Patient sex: F
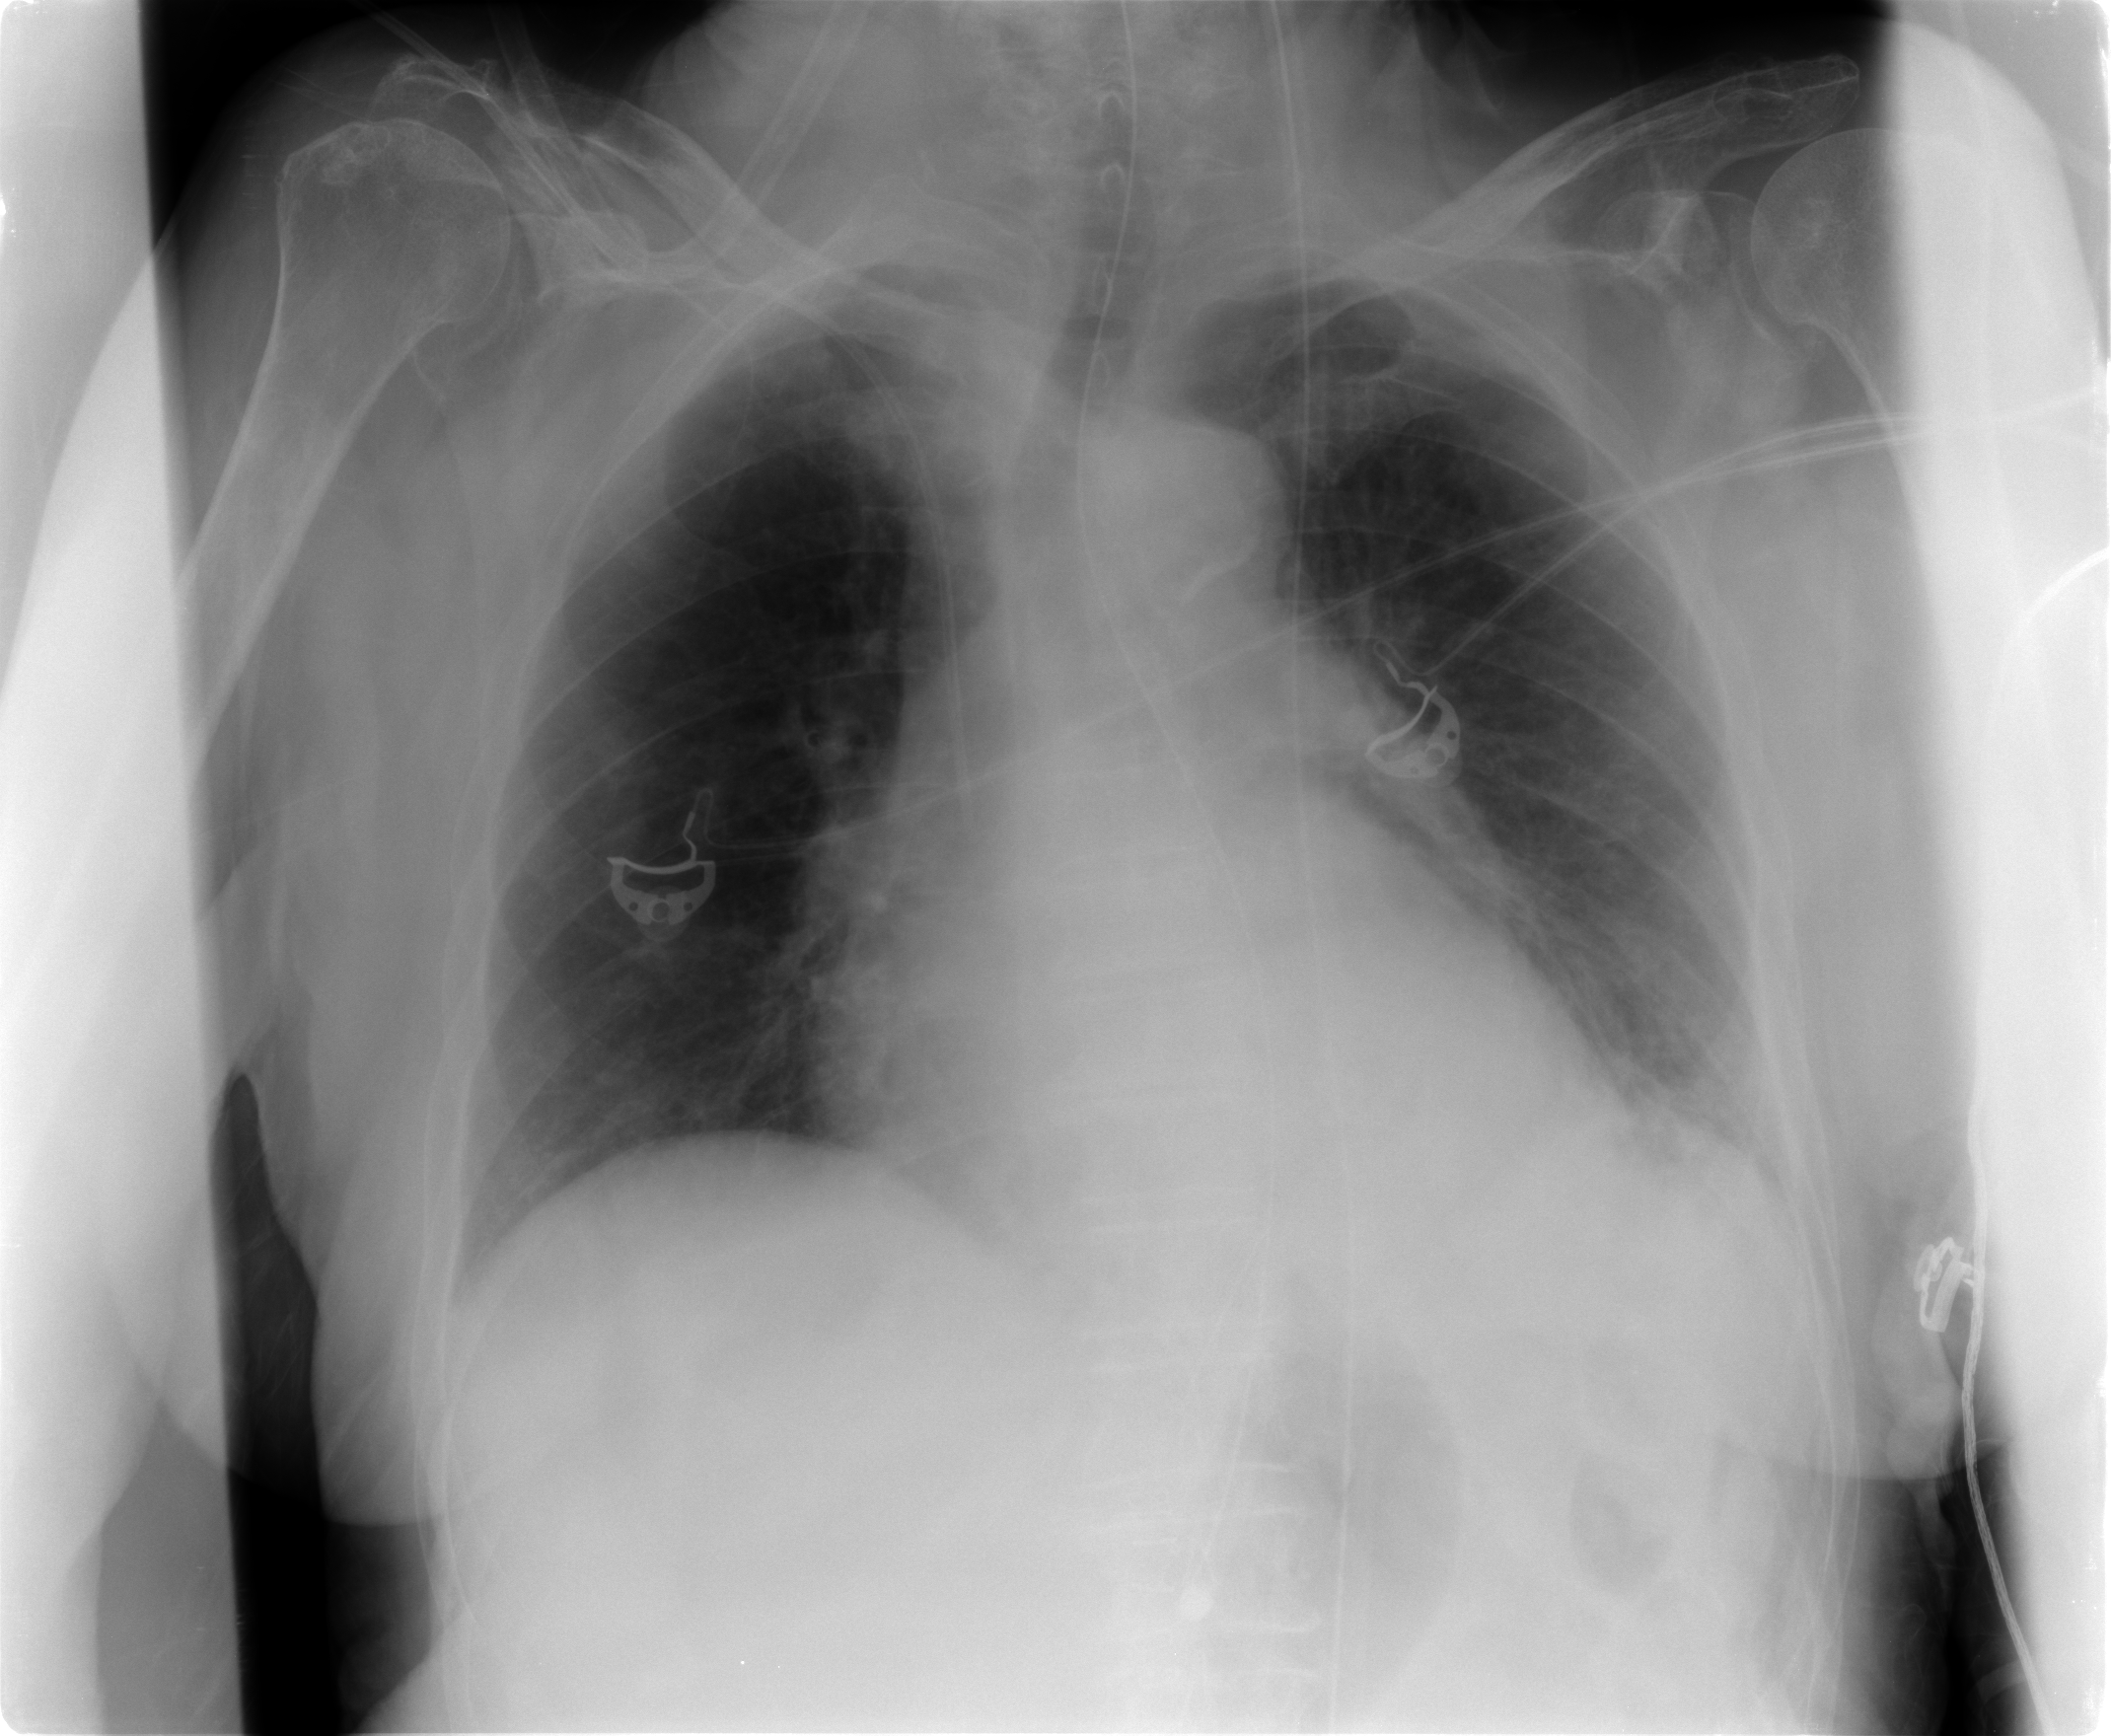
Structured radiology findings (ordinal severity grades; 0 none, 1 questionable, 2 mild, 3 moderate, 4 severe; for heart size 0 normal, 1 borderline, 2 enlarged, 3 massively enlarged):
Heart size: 2
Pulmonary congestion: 0
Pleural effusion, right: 0
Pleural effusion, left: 2
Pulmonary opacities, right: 0
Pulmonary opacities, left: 0
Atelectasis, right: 0
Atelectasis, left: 2